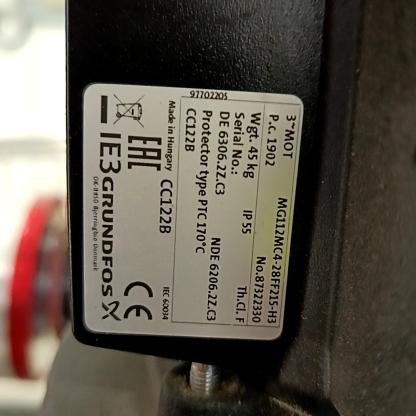
Klasa: tabliczka-znamionowa